Question: I am unable to delete a row from my database. I included a photo with the table & the code. Down u can see the method i used(psmts). I also stated the id as an int . I tried several things and it id not worked so far. Is there any way i can make a delete a row by inserting an ID?

'''
package fereastra1;
import java.awt.*;
import javax.swing.*;
import java.awt.event.*;
import java.sql.*;
import java.io.*;
class Fereastra1 extends JFrame implements ActionListener
{
JLabel l1,l2,l3,l4,l5;
JTextField t1,t2,t3,t4,t5;
JButton b1,b2;
public Fereastra1()
{
ResultSet rs;
setLayout(new FlowLayout());
l1=new JLabel("titlu_film");
l2=new JLabel("an_film");
l3=new JLabel("timp_film");
l4=new JLabel("film_limba");
l5=new JLabel("ID");
t1=new JTextField(20);
t2=new JTextField(10);
t3=new JTextField(10);
t4=new JTextField(10);
t5=new JTextField(10);
b1=new JButton("ADAUGA");
b2=new JButton("STERGE");
add(l1);add(t1);add(l2);add(t2);
add(l3);add(t3);add(l4);add(t4);add(l5);add(t5);add(b1);add(b2);
setSize(1000,400);
setTitle("Conectivitate");
setVisible(true);
setDefaultCloseOperation(JFrame.EXIT_ON_CLOSE);
b1.addActionListener(this);
b2.addActionListener(this);
}
public void actionPerformed(ActionEvent e)
{
try{
Class.forName("net.ucanaccess.jdbc.UcanaccessDriver");
Connection con=DriverManager.getConnection("jdbc:ucanaccess://D:\Temp\film.accdb");
PreparedStatement psmt=con.prepareStatement("INSERT INTO filme (titlu_film,an_film,timp_film,film_limba) VALUES (?,?,?,?)");
//HERE I TRIED THE METHOD !!!!!!
PreparedStatement psmts=con.prepareStatement("DELETE FROM filme WHERE film_id=?");
String nume,data,timp,limba;
int id;
nume= t1.getText();
data= t2.getText();
timp=t3.getText();
limba= t4.getText();
id=Integer.parseInt(t5.getText());
if(e.getSource()==b1)
{
psmt.setString(1,nume);
psmt.setString(2,data);
psmt.setString(3,timp);
psmt.setString(4,limba);
psmt.executeUpdate();
}
if(e.getSource()==b2)
{
psmts.setInt(5,id);
psmts.executeUpdate();
}
con.close();
System.out.println("Success");
}catch(Exception r){
System.out.println(r);
}
}
public static void main(String[] arr)
{
new Fereastra1();
}
}
'''
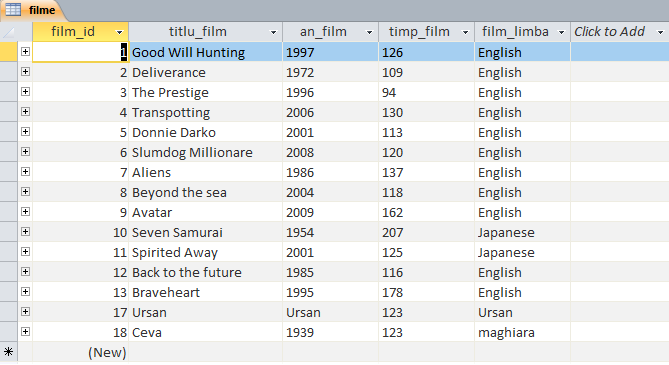
Answer: I believe the position reference is off for the delete?
Change:
'''
psmts.setInt(5,id); // psmts delete parameter 5 ??
'''
To:
'''
psmts.setInt(1,id); // only 1 parameter in the delete prepared statement
'''